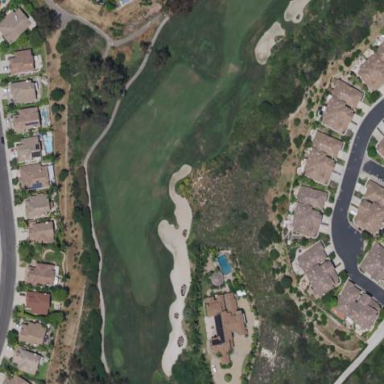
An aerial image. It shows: Rough area on grassy golf course.